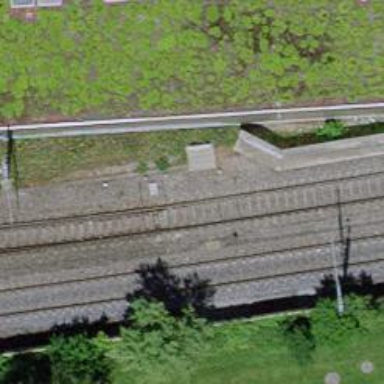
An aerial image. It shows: Railway switch.